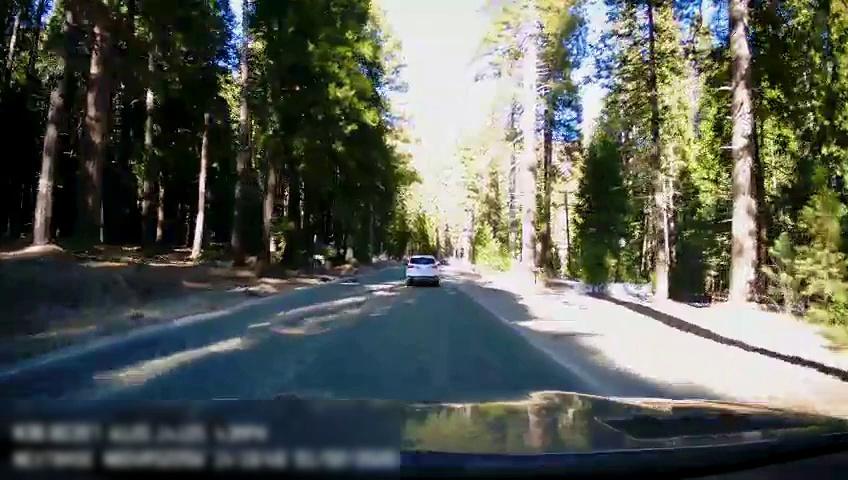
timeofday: Day
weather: Sunny
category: Drivable Space
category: Vehicles | SUV
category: Lanes | Opposite Lane
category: Lanes | Current Lane